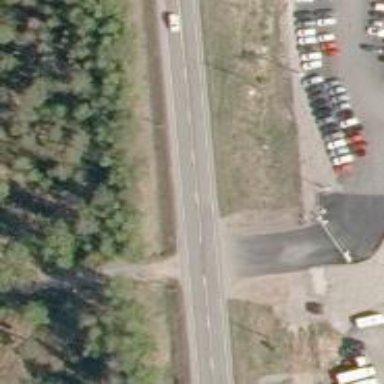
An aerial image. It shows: Secondary road with asphalt surface.